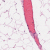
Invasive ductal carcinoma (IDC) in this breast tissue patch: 0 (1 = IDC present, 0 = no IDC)